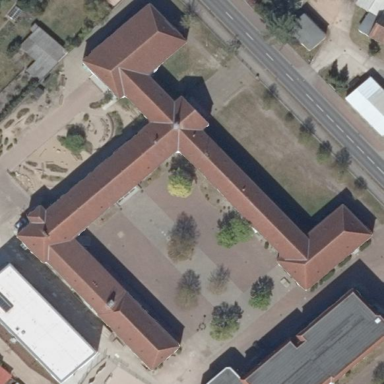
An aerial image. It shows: School building.